Interaction volume radius: 5 \u00c5
Interaction volume height: 35 \u00c5
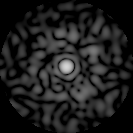
Disorder parameter: 0.8381